Question: When I make GET request on my service stack it is working fine.
Thanks to service stack, to make a developer work very easy.
On the page, I am having two queries. May be some one can help me. according to me it is always better to know for what you are working and how the internal thing works.

see the above image, when I send GET request on service stack, it displays me this kind of layout.
1>I want to know can I make it customize display. i.e. can I remove the sentence "SnapShot of ....." (the big header)
2>I want to know, why it takes space in header of table (the result table) for every capital character define in property.
i.e. in my project the name of property in class is -> instanceName, which is represented as "instance Name" in header .
Can anyone tell me what is the reason behind this?
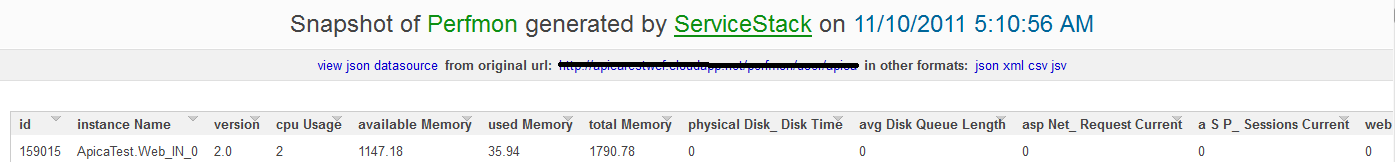
Answer: The implementation of the HtmlFormat is in a single class at:
<URL>
It allows some customization, e.g:
'''
HtmlFormat.TitleFormat = "";
HtmlFormat.HtmlTitleFormat = "";
'''
The default behavior like splitting the case of the header labels was specifically added to make it more readable. To change this you are going to have to download the source code, make changes to the class yourself and cut a new build. This is the line that does the split-camel-casing:
<URL>
You can read more about the JSON HTML Report Format used at:
<URL>